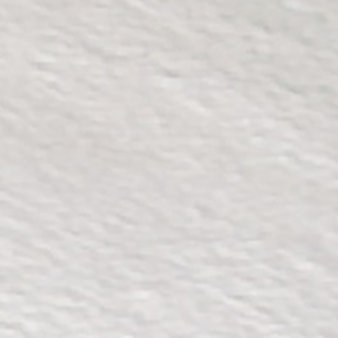
Label: other